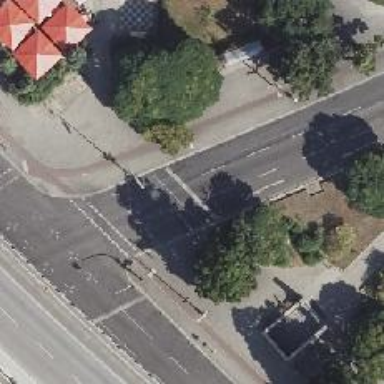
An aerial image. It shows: Tertiary road with asphalt surface and cycle track on the right.